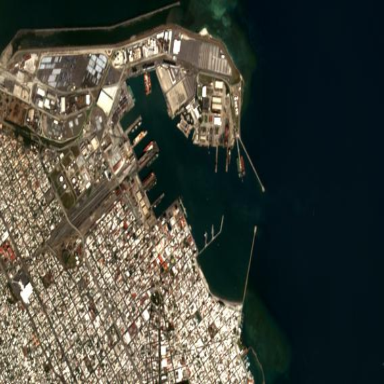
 specifically designated for harbour purposes."